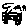
Label: car